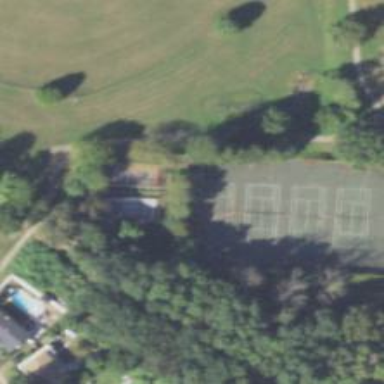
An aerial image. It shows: Tennis court on pitch designated for leisure land.